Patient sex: M
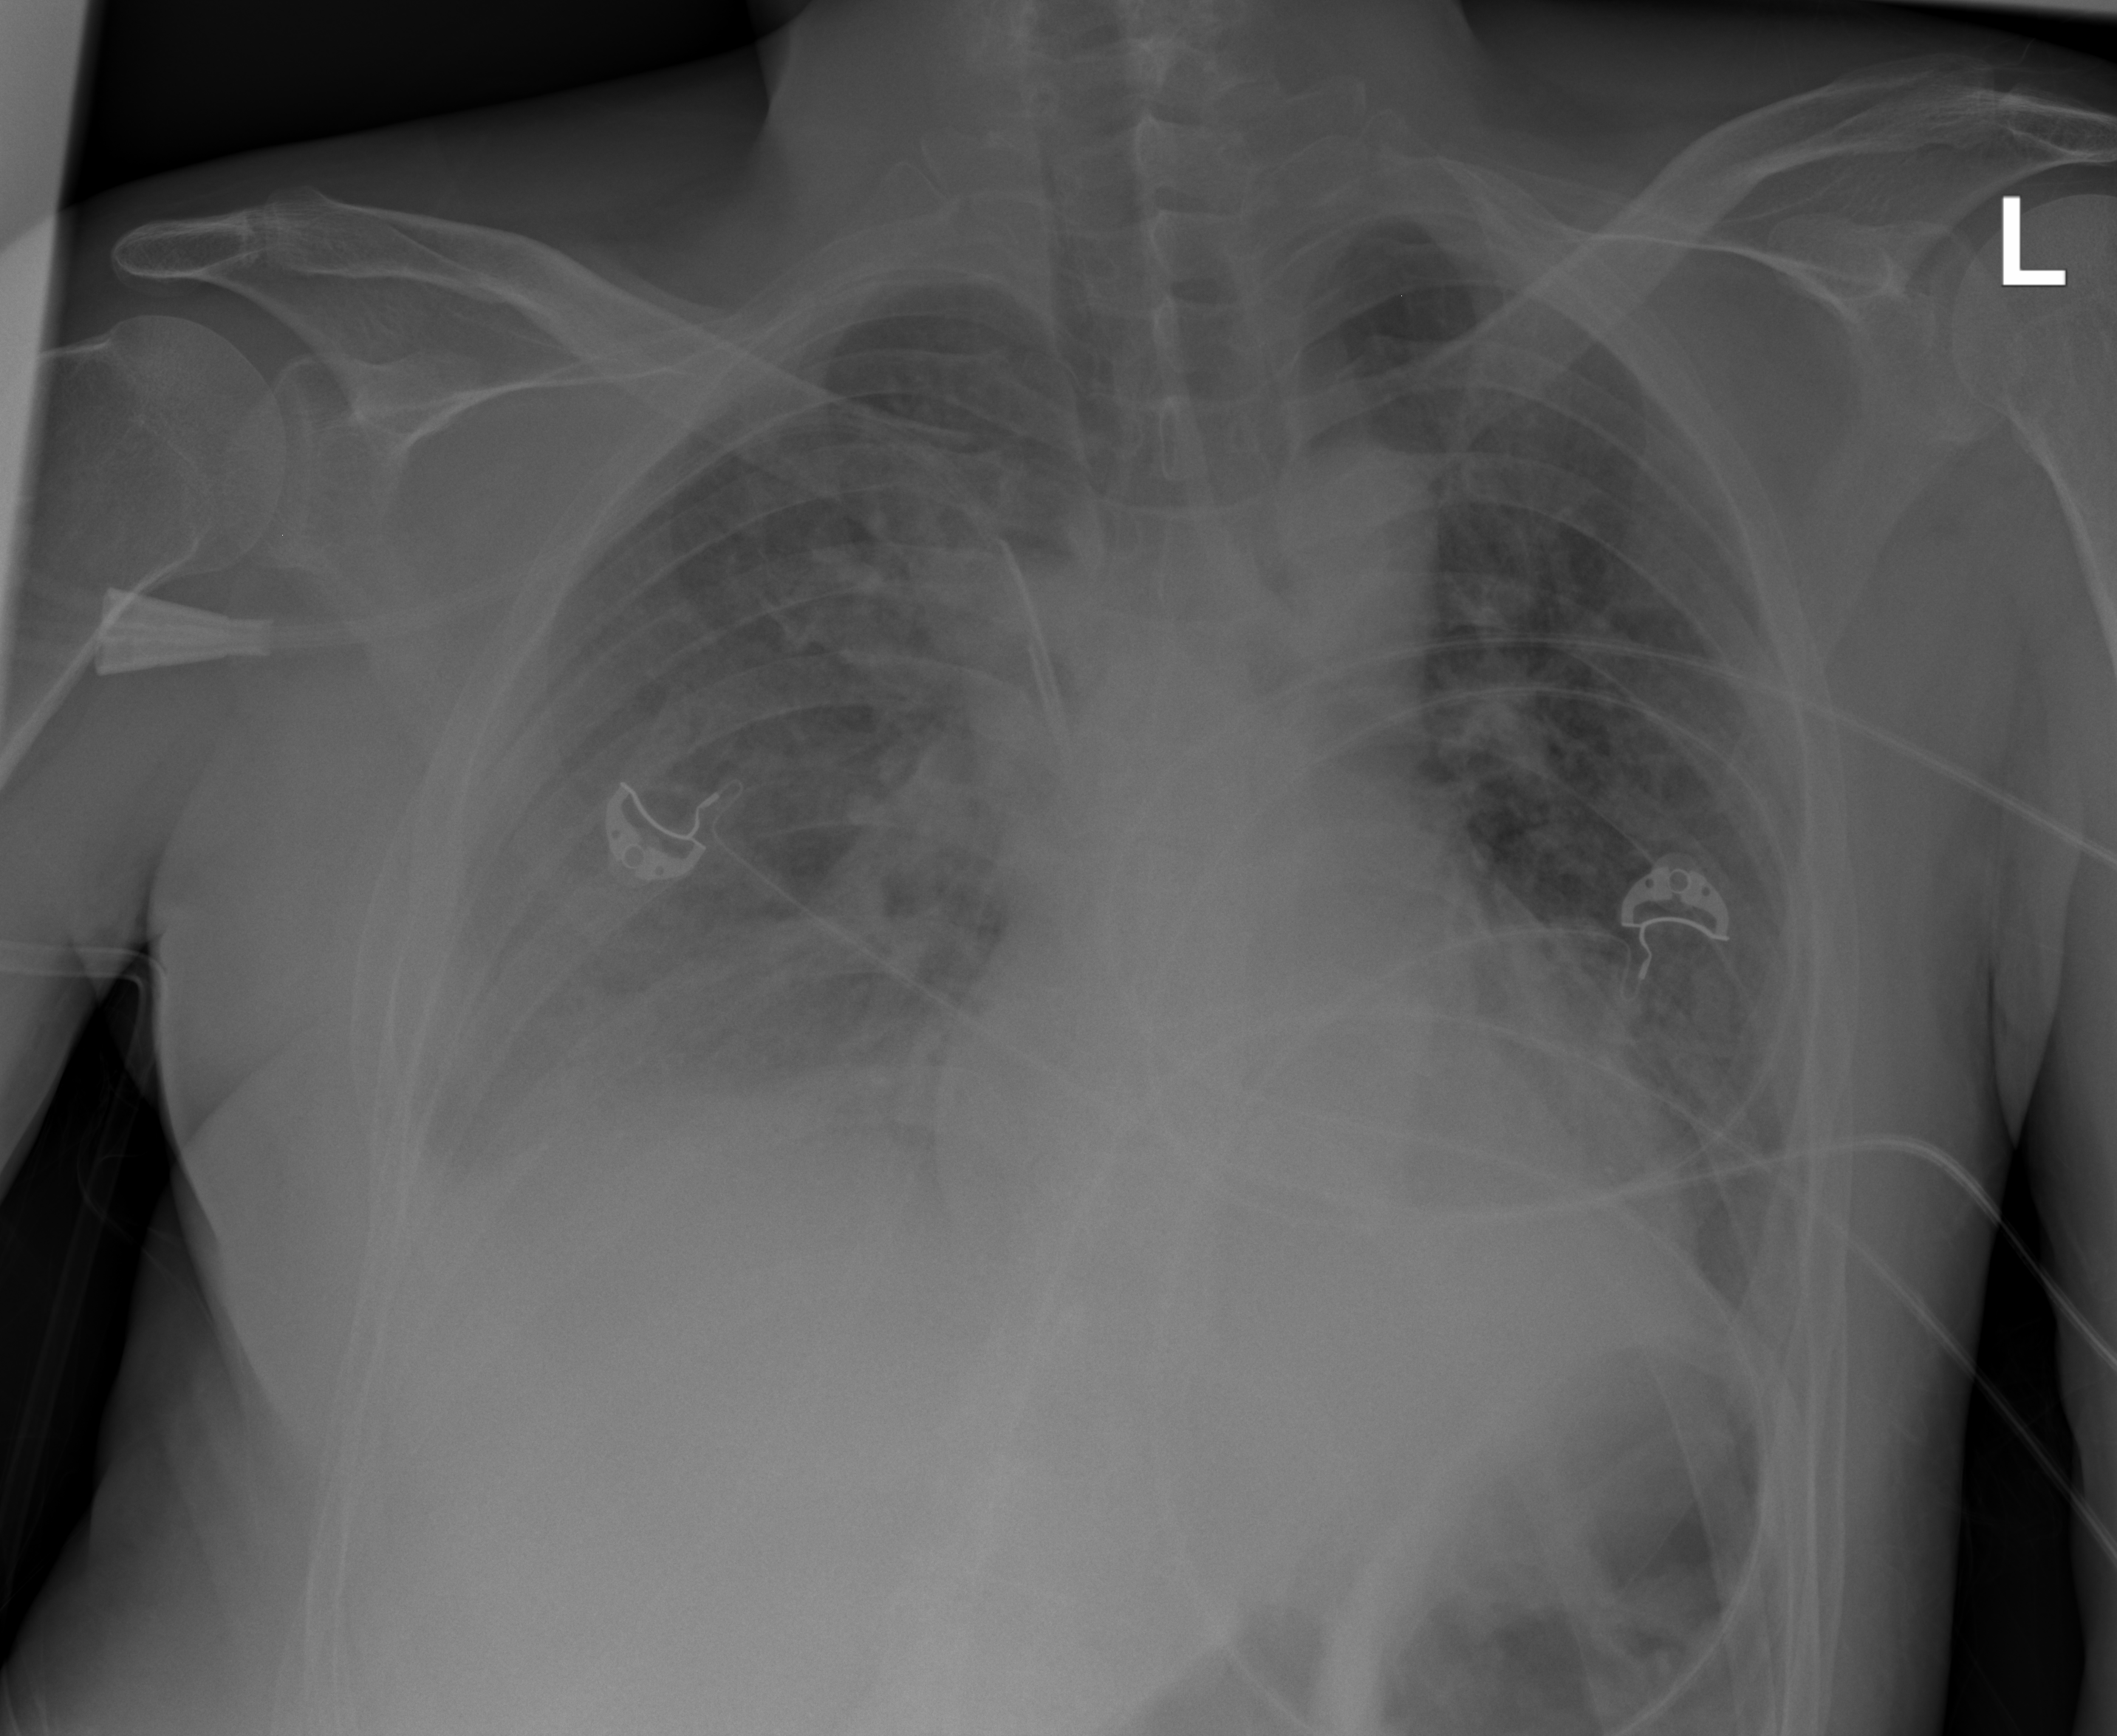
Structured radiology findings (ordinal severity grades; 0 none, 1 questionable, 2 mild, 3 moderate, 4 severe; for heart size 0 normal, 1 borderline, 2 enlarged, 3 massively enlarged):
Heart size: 0
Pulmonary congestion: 0
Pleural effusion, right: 3
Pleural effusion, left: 0
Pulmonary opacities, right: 0
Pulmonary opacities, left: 0
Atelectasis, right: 3
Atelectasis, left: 0